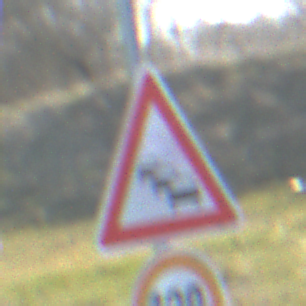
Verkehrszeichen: Stau
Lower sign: Geschwindigkeit130
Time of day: MorningAfternoon
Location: Outdoor (Nature)
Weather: PartlyCloudy
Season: NotSpecified
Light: Natural